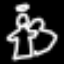
Label: angel